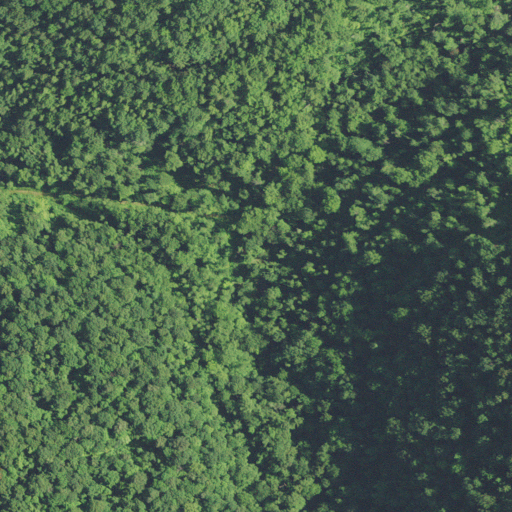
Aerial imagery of valley in West Virginia named Sweethome Hollow containing deciduous forest and mixed forest